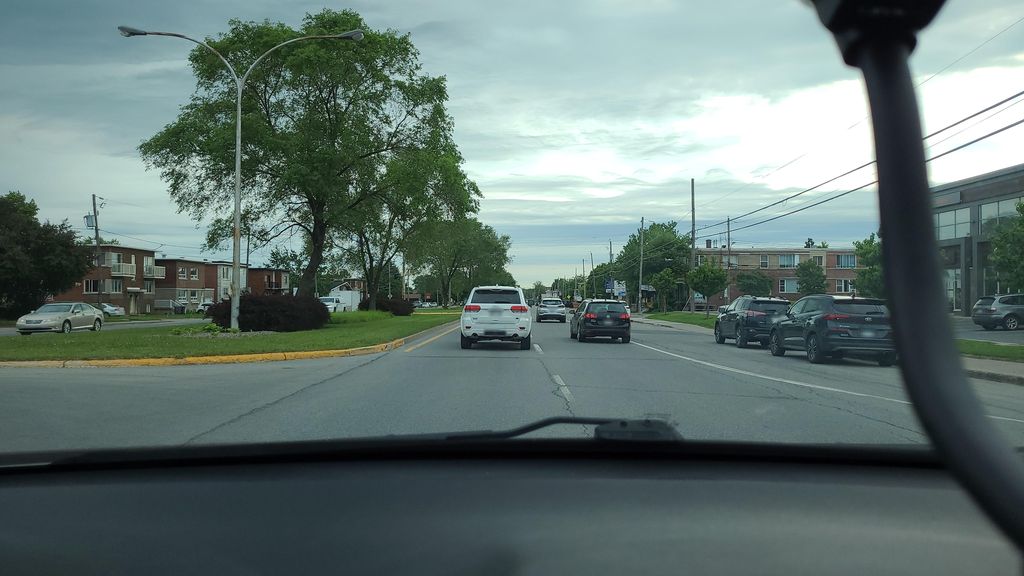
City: montreal